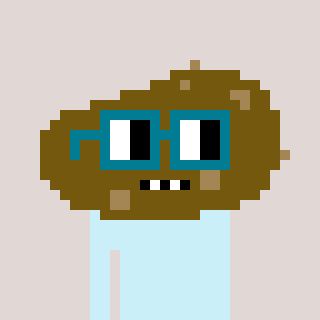
a pixel art character with square dark green glasses, a potato-shaped head and a gold-colored body on a warm background